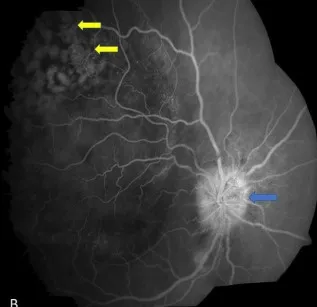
B) Fundus fluorescein angiography of the same eye showing small hyperfluroscent lesion on the disc with no leakage (blue arrow) suggestive of optic nerve infiltration and pin-point hyperfluorescence (yellow arrows) in the area of choroidal deposits with dye pooling under the area of neurosensory detachment typical of choroidal metastasis.
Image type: ophthalmic_imaging (ophthalmic_angiography)